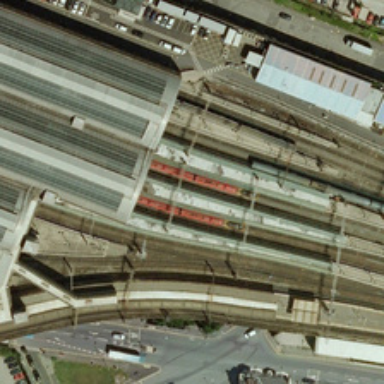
Many cars are near a railway station .